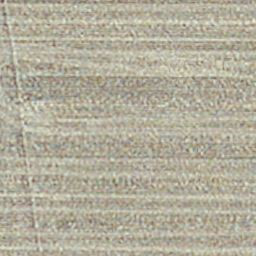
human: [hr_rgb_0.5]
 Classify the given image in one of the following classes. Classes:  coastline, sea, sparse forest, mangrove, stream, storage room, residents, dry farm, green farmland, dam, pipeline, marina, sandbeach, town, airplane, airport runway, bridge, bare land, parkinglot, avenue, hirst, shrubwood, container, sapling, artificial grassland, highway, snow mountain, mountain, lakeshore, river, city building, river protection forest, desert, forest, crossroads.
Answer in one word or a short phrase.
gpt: dry farm